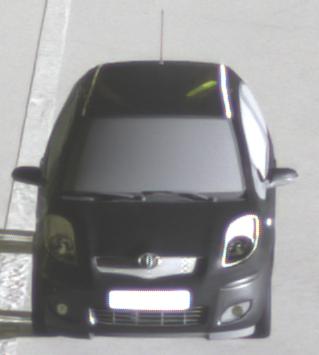
Make: Toyota
Model: Yaris 1.0
Detailed model: Yaris (XP13)
Model produced from: 2011/10
Model produced until: 2014/08
Doors: 3
Color: black
Road condition: dry road
Daytime: night
Contrast: high contrast